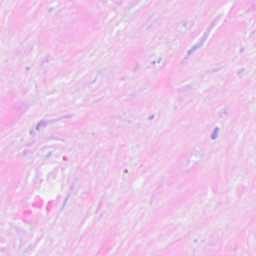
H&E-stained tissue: Breast